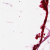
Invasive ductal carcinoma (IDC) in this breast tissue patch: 0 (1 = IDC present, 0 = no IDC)